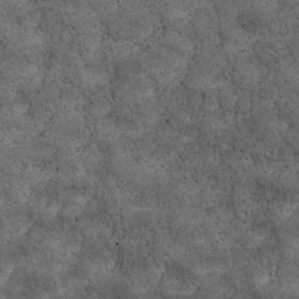
Label: non_frost